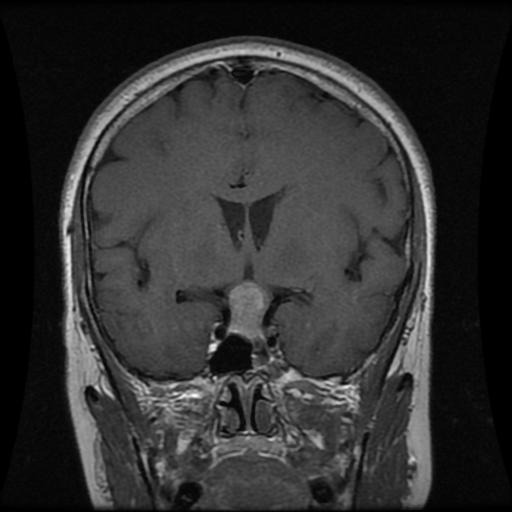
Label: pituitary